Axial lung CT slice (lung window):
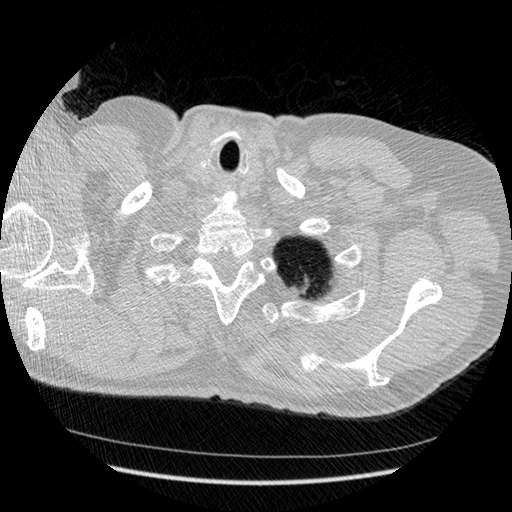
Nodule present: no